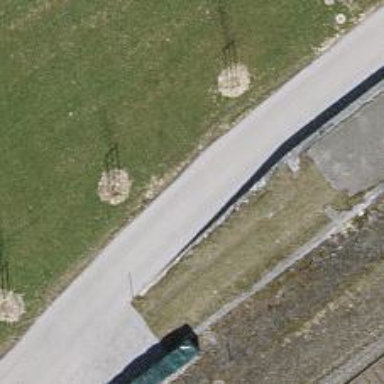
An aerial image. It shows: Retaining wall.